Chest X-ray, PA view. Patient: 63 years old, sex F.
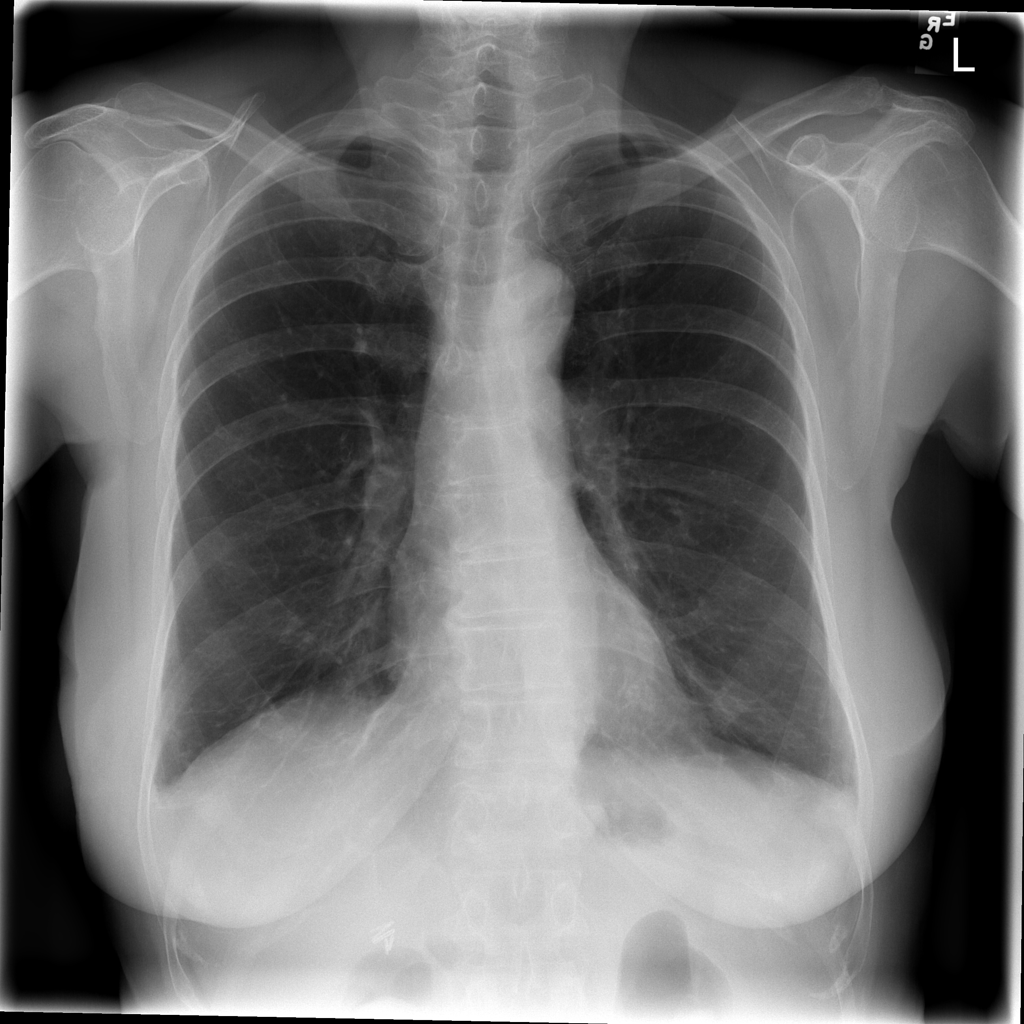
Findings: Pleural_Thickening